Question: How to change progress in the circular seek bar when I enter number in edittext and click on button?
Below is the snapshot of what I am trying to do

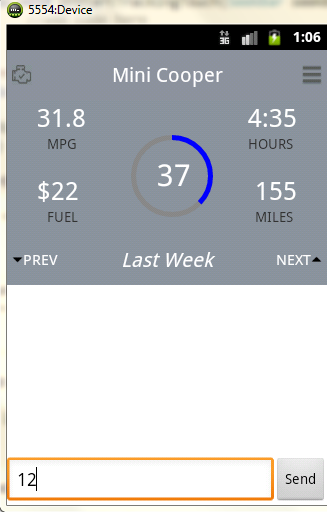
Answer: I got the answer of my question.
If you want to show circular seekbar like mine in the above layout and want to send value which is coming from server use this code:
<URL>
Change its layout according to your requirements in CircularSeekBar class
If you want to send value for its progress programatically. Then,
'''
public void setProgress(int progress) //this is an Android function
{
if (this.progress != progress)
{
this.progress = progress;
if (!CALLED_FROM_ANGLE)
{
int newPercent =this.progress;
int newAngle = (newPercent * 360)/100;
this.setAngle(newAngle);
this.setProgressPercent(newPercent);
}
mListener.onProgressChange(this, this.getProgress());
CALLED_FROM_ANGLE = false;
}
}
'''
Now, in activity where you are using this Circular Seek bar , set its progress using SetProgress() method . Like this:-
'''
com.exp.CustomControls.CircularSeekBar dynamicSeekBar=(com.exp.CustomControls.CircularSeekBar)findViewById(R.id.img_score_rovr);
dynamicSeekBar.setMaxProgress(100);
dynamicSeekBar.setProgress(progress_score); // Here, you can send any value
dynamicSeekBar.invalidate();
'''
All the best....
If you get any problem , let me know.......I have got expertise in it